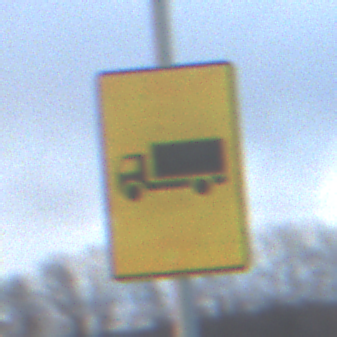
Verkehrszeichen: KFZZulaessigeGesamtmasse3Komma5TOhnePfeilsymbol
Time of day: SunriseSunset
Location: Outdoor (Nature)
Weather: PartlyCloudy
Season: NotSpecified
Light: Natural